Field crop: tomato
Growth stage: 1
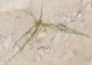
Species: cyperus